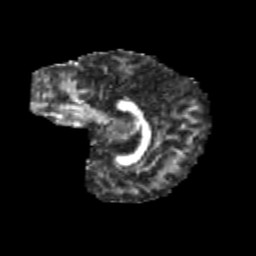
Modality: FA
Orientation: sagittal
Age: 11
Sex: female
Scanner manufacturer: siemens
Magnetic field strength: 3 T
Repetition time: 3.8 s
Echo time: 0.07 s